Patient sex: M
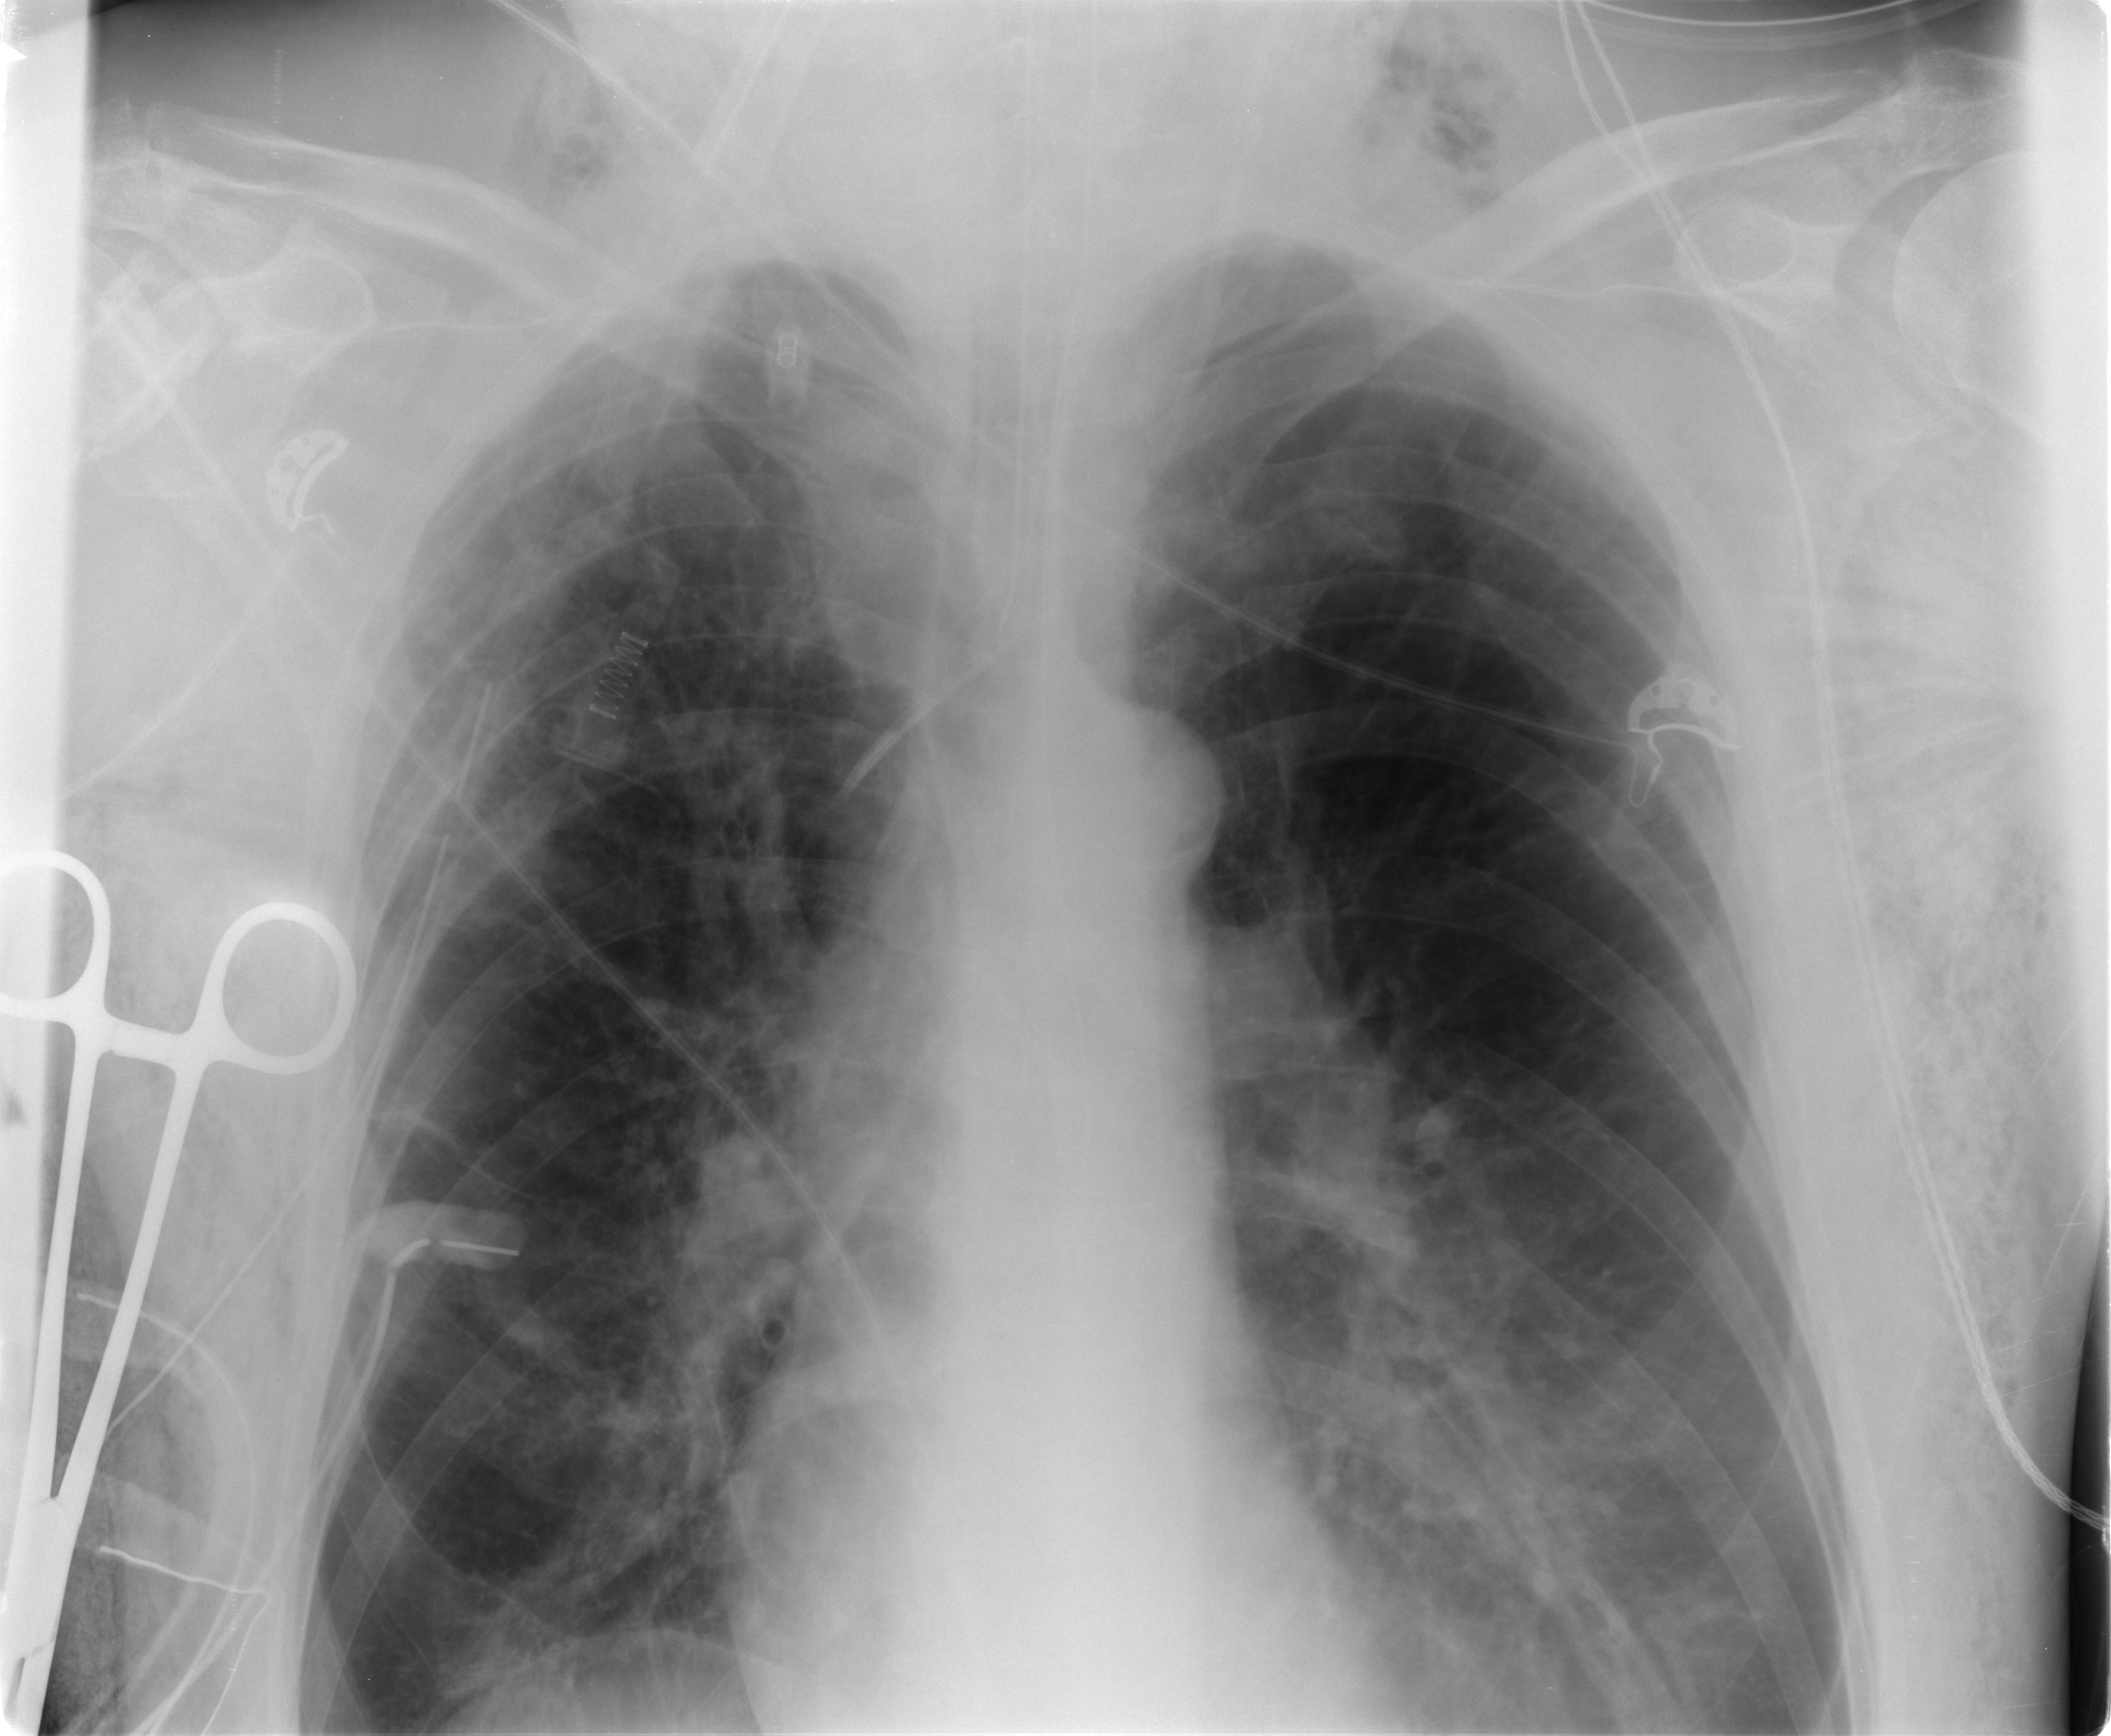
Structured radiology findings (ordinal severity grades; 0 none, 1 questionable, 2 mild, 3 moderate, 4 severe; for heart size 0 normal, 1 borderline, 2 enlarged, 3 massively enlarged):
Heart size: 0
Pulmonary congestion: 2
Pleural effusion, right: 0
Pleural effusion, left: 0
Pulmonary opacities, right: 2
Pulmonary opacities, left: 2
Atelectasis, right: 3
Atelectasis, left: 2